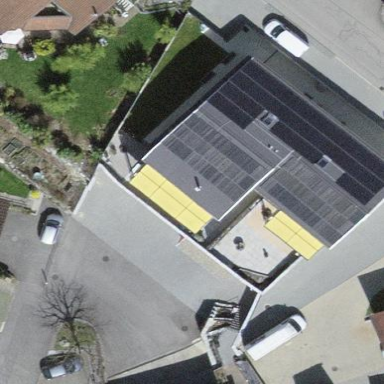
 consisting of solar photovoltaic panels."